Question: I'm trying to achieve the following: I have a central div (wrapper) exactly in the center of my page, both vertically and horizontally. Inside that div I want to have another 2 divs, one of which will contain a logo and the other some text. The logo image also has to be aligned vertically and horizontally to the center of its div. Currently this is what I have:

Here's the jsfiddle with my HTML and CSS: <URL>
How can I center the logo div (only centered horizontally, and have a 10px margin-top) and have the logo image centered inside that div, both horizontally and vertically, just as it is now)?
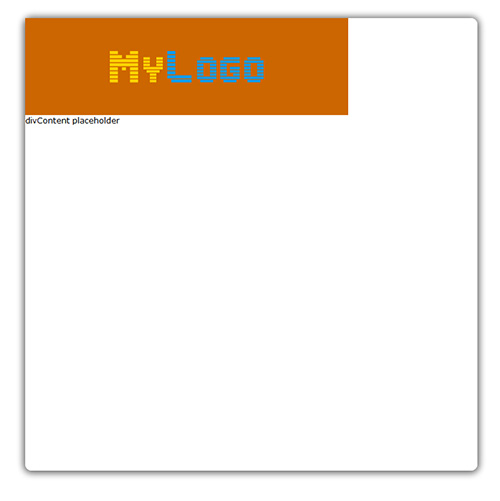
Answer: Is there any reason you have to have the logo as an img?
I've taken the starting point you gave, and put together a jsFiddle fork : <URL>
I've taken out the img tag, and used it as a background image. "center center" should theoretically center it within its container, and as it's a transparent png, your background color still shows up as you wanted.
Let me know if this works for you, or if you have any other questions.
As a sidebar, you really don't need (and you really shouldn't) to specify your tags in your CSS. The only place that's really appropriate is if you're assigning defaults to a specific tag... otherwise, rules of specificity are already going to take over when you're using those IDs you've got in there.
Note that I wasn't clear what you wanted to do with the text below the logo, so I didn't do any styling, there.